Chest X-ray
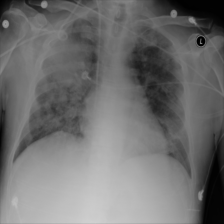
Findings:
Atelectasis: negative
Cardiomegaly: negative
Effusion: negative
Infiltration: positive
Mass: positive
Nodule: negative
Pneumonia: negative
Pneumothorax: negative
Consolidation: negative
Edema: negative
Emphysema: negative
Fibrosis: negative
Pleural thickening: negative
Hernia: negative